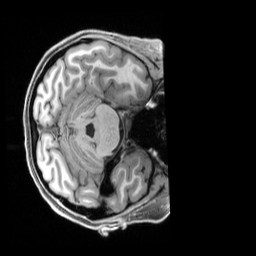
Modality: T1w
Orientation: axial
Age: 26
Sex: female
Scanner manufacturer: siemens
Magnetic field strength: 3 T
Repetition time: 2.5 s
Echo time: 0.00296 s